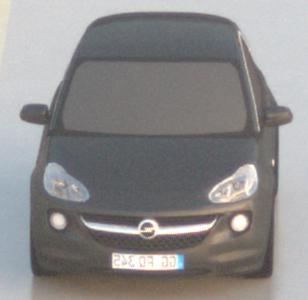
Make: Opel
Model: ADAM 1.2
Detailed model: ADAM
Model produced from: 2013/01
Model produced until: 2014/11
Doors: 3
Color: gray
Road condition: wet road
Daytime: sunrise or sunset
Contrast: low contrast